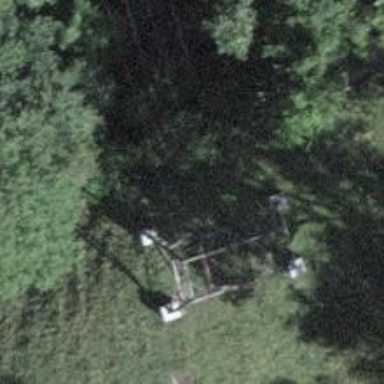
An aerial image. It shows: Pylon used for aerialway.